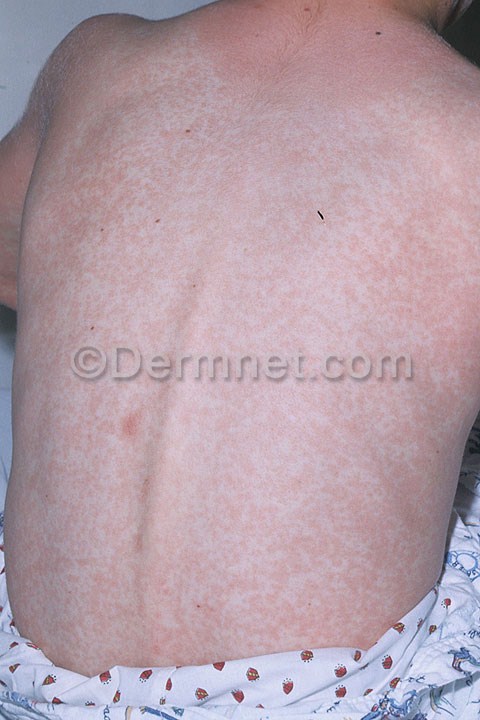
Disease: Exanthems and Drug Eruptions